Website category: university
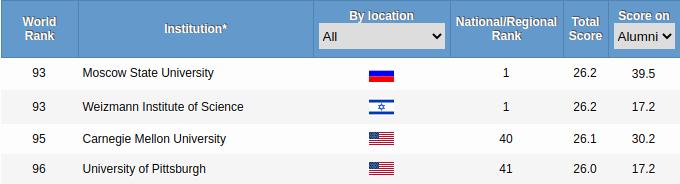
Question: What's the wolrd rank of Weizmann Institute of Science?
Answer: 93

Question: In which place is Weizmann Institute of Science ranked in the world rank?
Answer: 93

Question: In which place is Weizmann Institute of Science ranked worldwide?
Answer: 93

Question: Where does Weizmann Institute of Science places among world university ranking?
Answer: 93

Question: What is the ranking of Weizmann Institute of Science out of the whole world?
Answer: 93

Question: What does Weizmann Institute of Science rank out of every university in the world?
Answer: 93

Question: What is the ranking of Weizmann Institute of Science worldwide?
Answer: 93

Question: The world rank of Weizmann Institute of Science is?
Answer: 93

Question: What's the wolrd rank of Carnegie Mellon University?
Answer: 95

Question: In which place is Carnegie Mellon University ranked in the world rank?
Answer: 95

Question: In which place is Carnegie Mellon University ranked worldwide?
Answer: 95

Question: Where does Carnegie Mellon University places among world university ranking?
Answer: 95

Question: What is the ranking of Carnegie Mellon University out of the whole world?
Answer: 95

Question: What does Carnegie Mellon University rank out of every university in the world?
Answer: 95

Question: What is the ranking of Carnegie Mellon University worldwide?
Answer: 95

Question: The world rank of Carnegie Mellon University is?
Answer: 95

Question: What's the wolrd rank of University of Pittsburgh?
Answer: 96

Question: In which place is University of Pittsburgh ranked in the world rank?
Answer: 96

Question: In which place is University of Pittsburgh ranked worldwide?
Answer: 96

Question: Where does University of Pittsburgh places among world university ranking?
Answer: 96

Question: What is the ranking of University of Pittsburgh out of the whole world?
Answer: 96

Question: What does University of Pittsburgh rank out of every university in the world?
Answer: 96

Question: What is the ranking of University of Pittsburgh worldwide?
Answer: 96

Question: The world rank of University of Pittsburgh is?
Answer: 96

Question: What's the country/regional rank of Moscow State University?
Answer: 1

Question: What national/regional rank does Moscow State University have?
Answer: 1

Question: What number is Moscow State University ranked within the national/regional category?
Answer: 1

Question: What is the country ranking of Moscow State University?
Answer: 1

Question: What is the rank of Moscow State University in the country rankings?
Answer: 1

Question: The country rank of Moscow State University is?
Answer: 1

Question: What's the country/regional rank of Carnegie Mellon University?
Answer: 40

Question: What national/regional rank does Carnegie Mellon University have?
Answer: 40

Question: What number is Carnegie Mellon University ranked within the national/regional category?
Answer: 40

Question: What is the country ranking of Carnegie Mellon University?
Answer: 40

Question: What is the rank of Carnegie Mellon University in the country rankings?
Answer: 40

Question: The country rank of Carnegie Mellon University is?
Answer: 40

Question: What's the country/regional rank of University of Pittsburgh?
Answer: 41

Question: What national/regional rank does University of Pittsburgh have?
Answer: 41

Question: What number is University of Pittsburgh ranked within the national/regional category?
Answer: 41

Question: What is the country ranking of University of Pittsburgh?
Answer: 41

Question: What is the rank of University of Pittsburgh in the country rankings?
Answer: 41

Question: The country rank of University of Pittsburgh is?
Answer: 41

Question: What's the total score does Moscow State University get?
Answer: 26.2

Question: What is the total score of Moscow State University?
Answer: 26.2

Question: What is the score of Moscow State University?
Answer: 26.2

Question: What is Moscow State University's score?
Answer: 26.2

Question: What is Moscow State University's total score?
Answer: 26.2

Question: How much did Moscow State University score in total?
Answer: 26.2

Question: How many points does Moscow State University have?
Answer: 26.2

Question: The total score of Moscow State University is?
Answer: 26.2

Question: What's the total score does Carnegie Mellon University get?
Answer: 26.1

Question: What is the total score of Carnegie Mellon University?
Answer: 26.1

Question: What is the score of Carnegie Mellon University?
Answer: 26.1

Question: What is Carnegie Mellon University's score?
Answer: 26.1

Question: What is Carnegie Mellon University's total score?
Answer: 26.1

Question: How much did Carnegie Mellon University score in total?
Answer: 26.1

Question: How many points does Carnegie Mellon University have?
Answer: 26.1

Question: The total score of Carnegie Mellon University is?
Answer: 26.1

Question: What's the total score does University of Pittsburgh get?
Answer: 26.0

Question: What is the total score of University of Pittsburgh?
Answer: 26.0

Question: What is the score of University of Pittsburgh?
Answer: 26.0

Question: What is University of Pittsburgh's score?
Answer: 26.0

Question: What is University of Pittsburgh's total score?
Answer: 26.0

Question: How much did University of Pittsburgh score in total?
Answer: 26.0